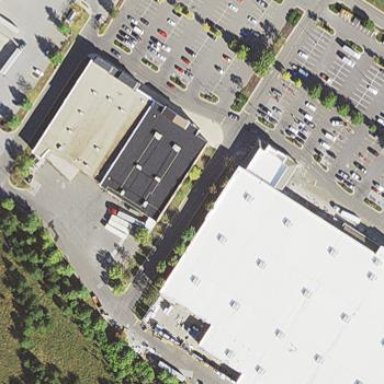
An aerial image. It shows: Building.